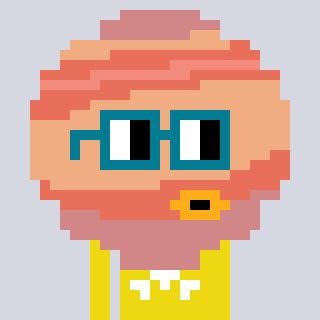
a pixel art character with square dark green glasses, a jupiter-shaped head and a yellow-colored body on a cool background